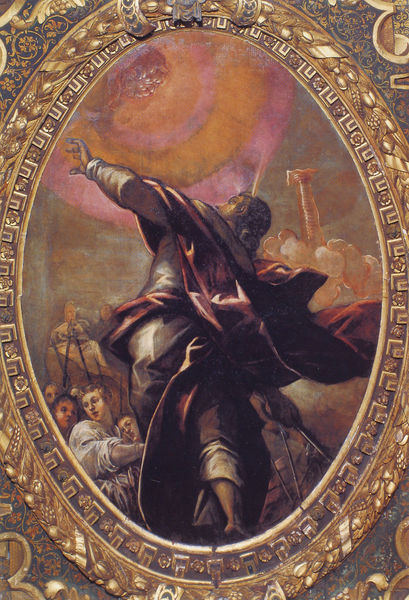
Titel: Deckenmalerei des Sala superiore
Künstler: Jacopo Tintoretto
Standort: Venedig, San Rocco (EU - I - Venetien)
Schlagwörter: blau, gemälde, himmel, mann, gelb, menschen, orange, säule, rot, leute, arm, rahmen, stehen, wind, gewand, gold, mantel, decke, rosa, oval, engel, früchte, ranken, wehen, verzierung, streifen, stangen, medaillon, kreise, verziert, deckengemälde, gloriole, konzentrisch, zauberer, gottvater, wallend, wallen, ovel